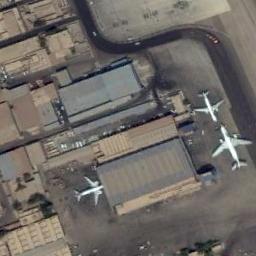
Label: airplane